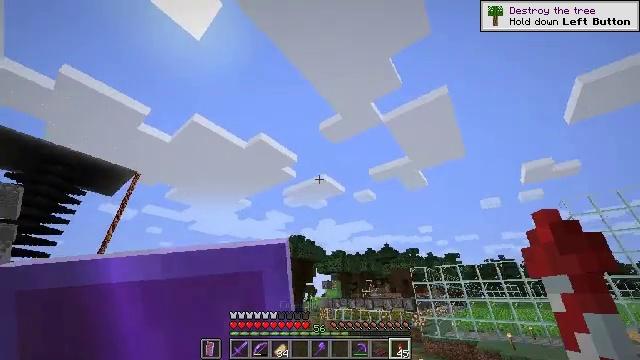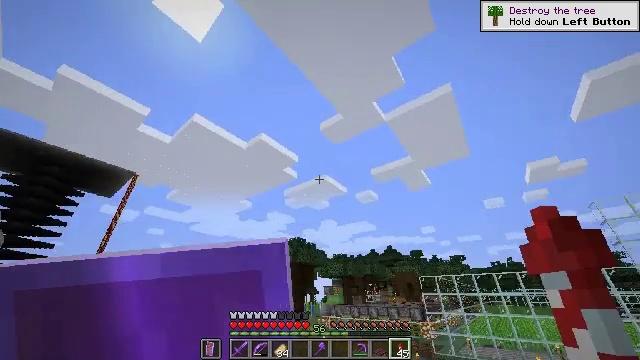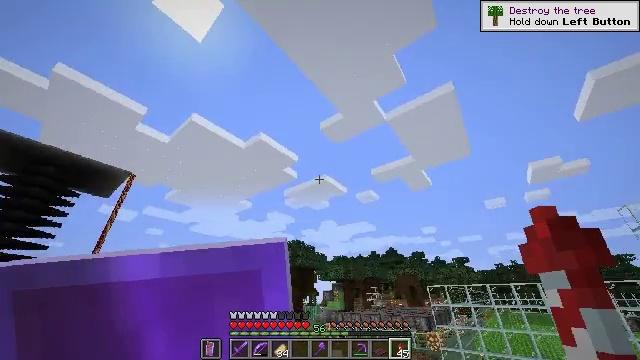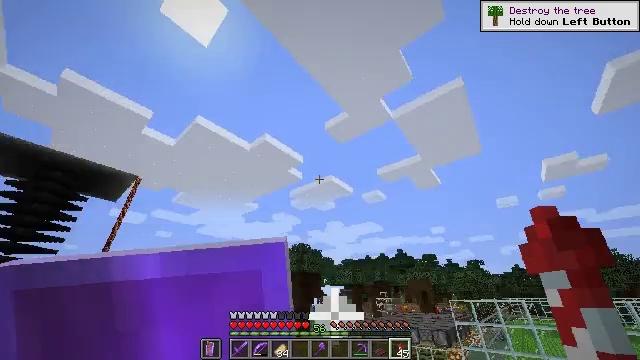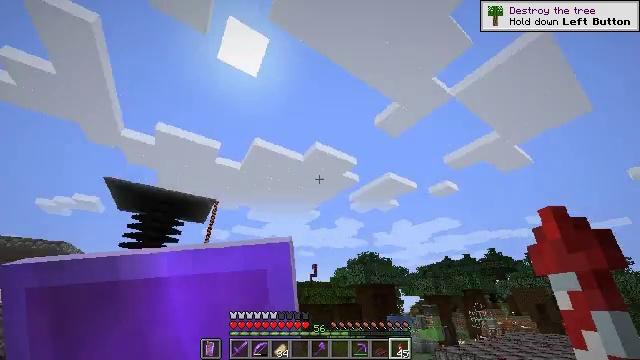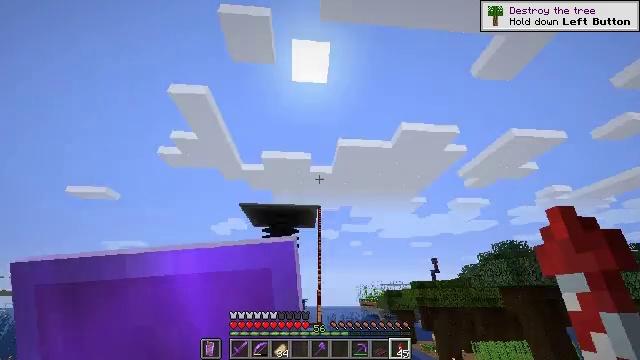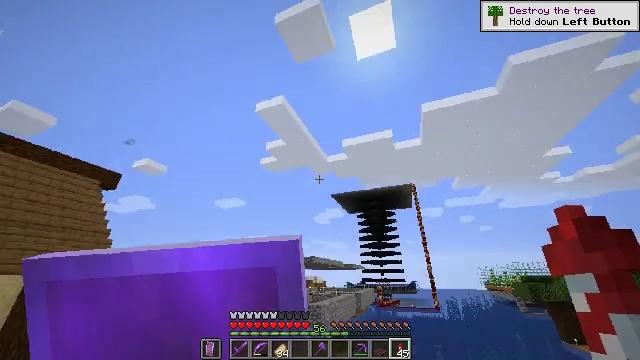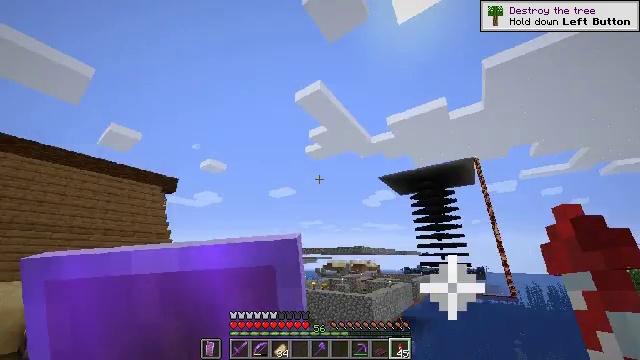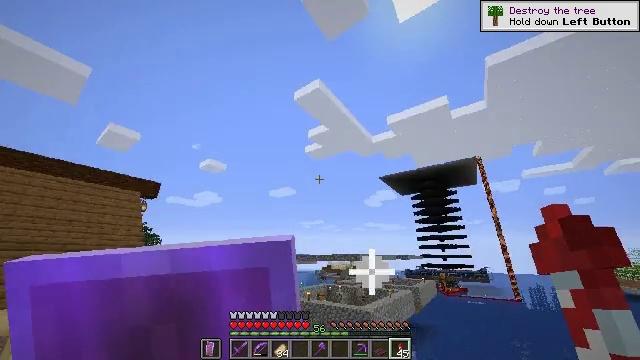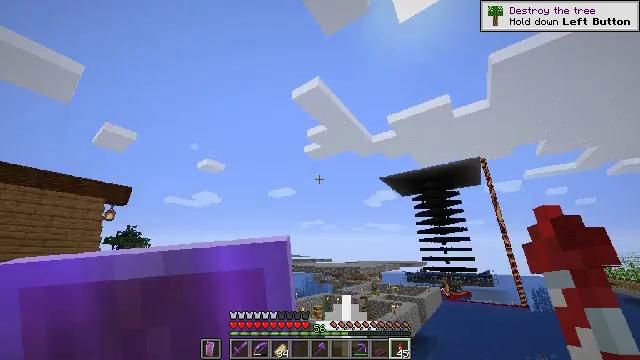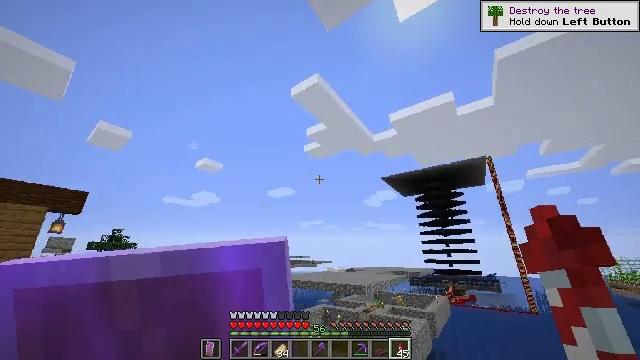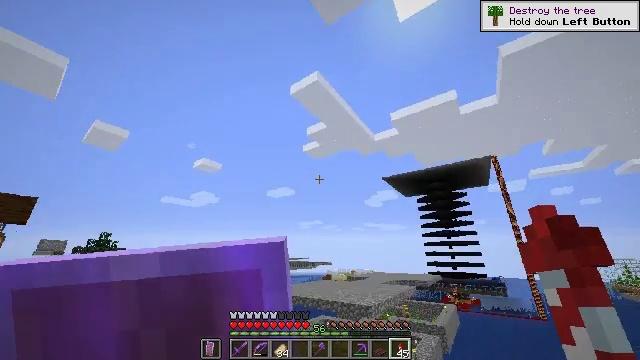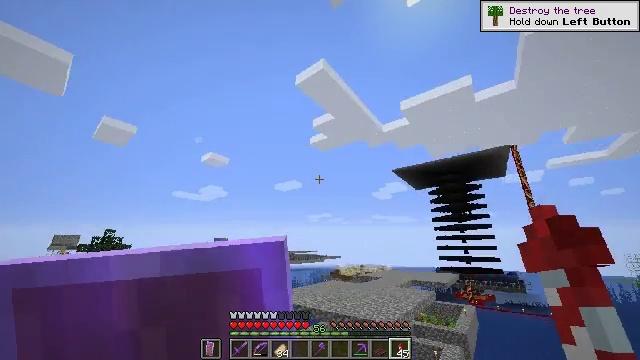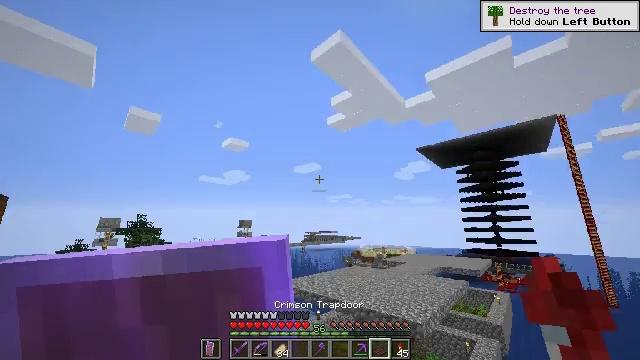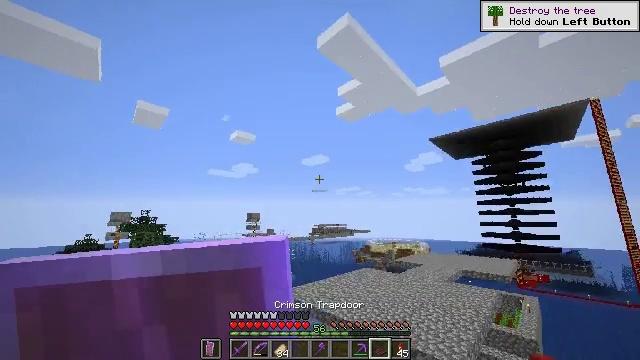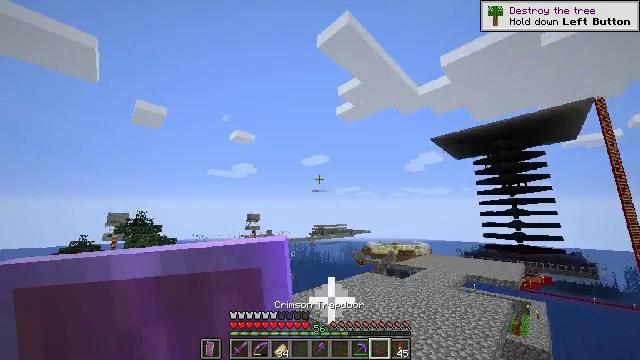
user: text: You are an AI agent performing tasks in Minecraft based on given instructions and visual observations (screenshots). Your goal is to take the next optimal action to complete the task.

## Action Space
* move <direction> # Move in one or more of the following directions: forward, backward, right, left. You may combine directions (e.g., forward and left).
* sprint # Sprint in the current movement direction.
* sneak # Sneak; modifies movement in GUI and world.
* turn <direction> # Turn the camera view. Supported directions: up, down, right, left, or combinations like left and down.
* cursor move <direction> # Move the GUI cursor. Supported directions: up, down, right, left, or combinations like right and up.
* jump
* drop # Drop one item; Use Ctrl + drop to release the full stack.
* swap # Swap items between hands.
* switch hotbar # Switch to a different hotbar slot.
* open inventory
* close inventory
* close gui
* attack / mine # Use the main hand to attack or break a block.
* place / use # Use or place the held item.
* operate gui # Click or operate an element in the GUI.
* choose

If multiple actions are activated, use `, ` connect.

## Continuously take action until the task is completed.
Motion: motion action
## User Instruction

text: Collect the ladder block.
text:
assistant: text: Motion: move forward, sprint, jump
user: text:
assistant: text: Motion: move forward, sprint, jump
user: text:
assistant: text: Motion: move forward, sprint, turn left, jump
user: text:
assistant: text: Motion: move forward, sprint, turn left, jump
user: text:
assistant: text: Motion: move forward, sprint, turn left and down
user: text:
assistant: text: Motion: move forward, sprint, turn left and down
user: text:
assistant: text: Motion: move forward, sprint, turn left and down
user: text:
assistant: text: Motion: move forward, sprint
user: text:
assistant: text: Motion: move forward, sprint
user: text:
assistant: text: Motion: move forward, sprint
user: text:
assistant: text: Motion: move forward, sprint
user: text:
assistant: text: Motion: move forward, sprint, turn left and down
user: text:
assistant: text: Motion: move forward, sprint, turn left and down
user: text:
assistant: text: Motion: move forward, sprint, turn left and down
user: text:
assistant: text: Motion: move forward, sprint
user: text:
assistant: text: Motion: move forward, sprint
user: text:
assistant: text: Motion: move forward, sprint, turn left and down
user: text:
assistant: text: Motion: move forward, sprint, turn left and down
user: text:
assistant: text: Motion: move forward, sprint, turn left and down
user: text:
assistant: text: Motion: move forward, sprint, turn down
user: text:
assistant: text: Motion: move forward, sprint
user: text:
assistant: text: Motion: move forward, sprint
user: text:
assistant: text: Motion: move forward, sprint
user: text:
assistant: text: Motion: move forward, sprint, turn left and down
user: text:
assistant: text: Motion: move forward, sprint
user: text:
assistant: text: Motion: move forward, sprint
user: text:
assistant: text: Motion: move forward, sprint
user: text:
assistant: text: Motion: move forward, sprint
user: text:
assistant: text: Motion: move forward, sprint
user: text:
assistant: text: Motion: move forward, sprint